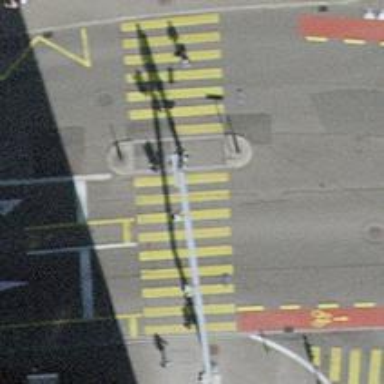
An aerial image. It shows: Road with traffic signals and zebra crossing with traffic signals.